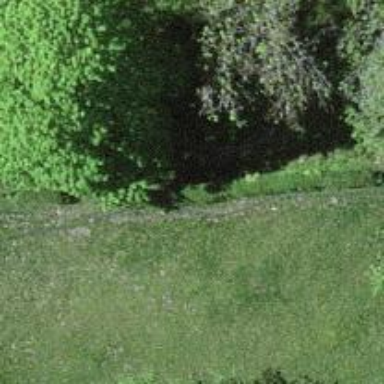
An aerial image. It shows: Hedge acting as barrier.